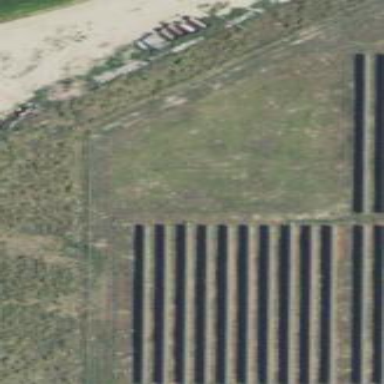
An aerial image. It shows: Solar photovoltaic panel generator.